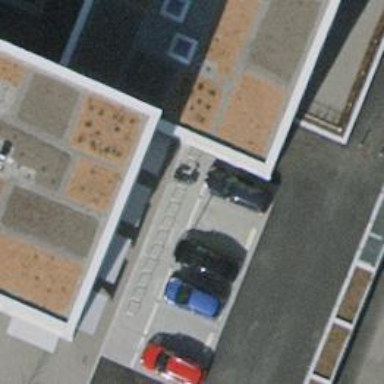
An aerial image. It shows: Bicycle parking area with stands.